The plot shows how the frequency content of a rotor-rig vibration signal evolves over time (STFT spectrogram). What is the most likely rotor condition (normal, misalignment, unbalance, looseness)?
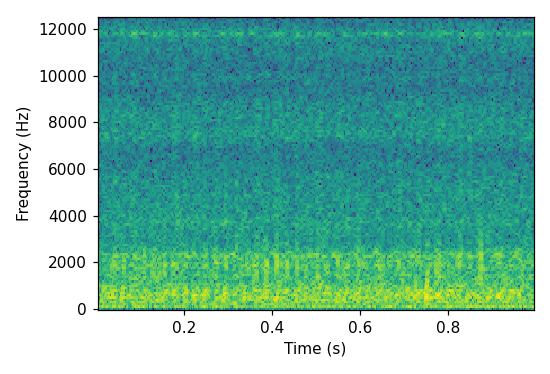
Answer: looseness